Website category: sports
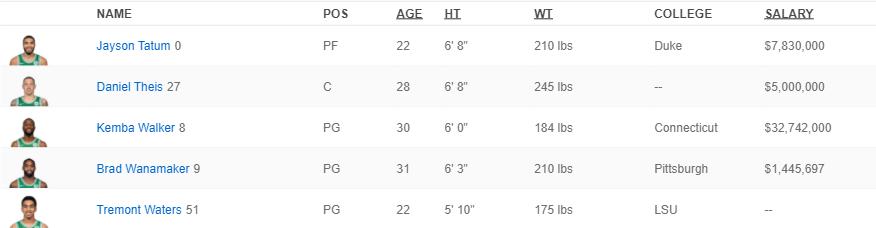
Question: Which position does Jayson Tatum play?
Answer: PF

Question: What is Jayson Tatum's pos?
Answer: PF

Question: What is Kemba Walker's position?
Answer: PG

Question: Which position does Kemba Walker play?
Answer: PG

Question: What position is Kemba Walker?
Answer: PG

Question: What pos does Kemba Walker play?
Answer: PG

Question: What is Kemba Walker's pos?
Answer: PG

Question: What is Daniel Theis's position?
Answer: C

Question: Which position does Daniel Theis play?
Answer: C

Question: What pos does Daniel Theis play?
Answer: C

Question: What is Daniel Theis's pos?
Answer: C

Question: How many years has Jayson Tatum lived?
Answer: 22

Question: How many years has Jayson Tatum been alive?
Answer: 22

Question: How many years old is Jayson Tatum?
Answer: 22

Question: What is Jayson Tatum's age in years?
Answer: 22

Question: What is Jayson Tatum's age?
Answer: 22

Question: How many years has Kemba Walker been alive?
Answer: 30

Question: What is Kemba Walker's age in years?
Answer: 30

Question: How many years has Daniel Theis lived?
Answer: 28

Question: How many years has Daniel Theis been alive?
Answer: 28

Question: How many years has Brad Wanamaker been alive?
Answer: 31

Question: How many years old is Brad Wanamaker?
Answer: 31

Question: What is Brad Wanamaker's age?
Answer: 31

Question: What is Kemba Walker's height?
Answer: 6' 0"

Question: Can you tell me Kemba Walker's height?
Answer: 6' 0"

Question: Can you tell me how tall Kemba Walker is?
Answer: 6' 0"

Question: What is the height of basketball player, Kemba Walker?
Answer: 6' 0"

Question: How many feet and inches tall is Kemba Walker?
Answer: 6' 0"

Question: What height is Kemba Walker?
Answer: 6' 0"

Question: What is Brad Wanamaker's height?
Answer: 6' 3"

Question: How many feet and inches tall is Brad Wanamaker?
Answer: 6' 3"

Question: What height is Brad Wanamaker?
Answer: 6' 3"

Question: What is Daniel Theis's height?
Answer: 6' 8"

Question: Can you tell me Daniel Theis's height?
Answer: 6' 8"

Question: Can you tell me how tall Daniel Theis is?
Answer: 6' 8"

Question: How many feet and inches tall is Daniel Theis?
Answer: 6' 8"

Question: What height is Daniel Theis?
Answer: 6' 8"

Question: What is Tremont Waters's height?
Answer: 5' 10"

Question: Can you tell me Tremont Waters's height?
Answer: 5' 10"

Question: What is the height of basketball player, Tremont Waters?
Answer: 5' 10"

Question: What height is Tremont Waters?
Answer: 5' 10"

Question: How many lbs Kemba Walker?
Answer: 184 lbs

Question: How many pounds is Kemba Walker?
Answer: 184 lbs

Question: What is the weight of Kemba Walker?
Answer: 184 lbs

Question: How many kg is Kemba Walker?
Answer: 184 lbs

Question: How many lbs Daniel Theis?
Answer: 245 lbs

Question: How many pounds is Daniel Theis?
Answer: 245 lbs

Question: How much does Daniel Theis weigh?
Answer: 245 lbs

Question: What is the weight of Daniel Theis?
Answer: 245 lbs

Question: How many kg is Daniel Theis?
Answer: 245 lbs

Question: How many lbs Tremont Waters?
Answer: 175 lbs

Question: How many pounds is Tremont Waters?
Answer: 175 lbs

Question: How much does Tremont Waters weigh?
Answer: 175 lbs

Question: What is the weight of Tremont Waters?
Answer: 175 lbs

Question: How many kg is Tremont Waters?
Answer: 175 lbs

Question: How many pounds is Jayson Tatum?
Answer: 210 lbs

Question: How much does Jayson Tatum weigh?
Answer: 210 lbs

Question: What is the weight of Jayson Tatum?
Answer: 210 lbs

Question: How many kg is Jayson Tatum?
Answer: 210 lbs

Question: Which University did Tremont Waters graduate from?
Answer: LSU

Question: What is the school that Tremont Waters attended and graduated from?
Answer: LSU

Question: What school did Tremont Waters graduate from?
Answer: LSU

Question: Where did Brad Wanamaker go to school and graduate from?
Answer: Pittsburgh

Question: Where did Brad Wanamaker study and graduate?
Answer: Pittsburgh